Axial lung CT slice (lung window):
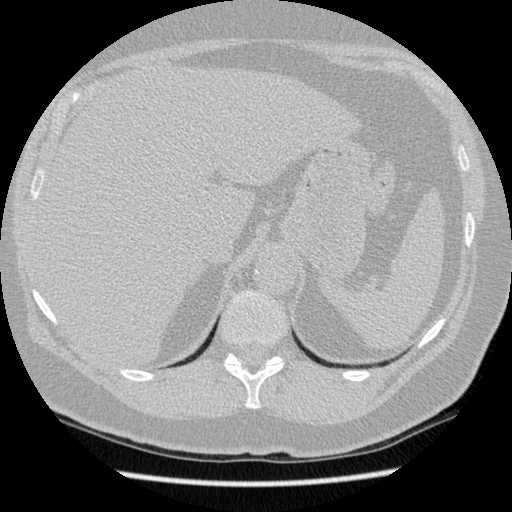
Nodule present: no